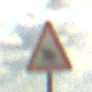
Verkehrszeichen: AmphibienwanderungRechts
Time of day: Midday
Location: Outdoor (RoadRail)
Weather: PartlyCloudy
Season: NotSpecified
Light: Natural